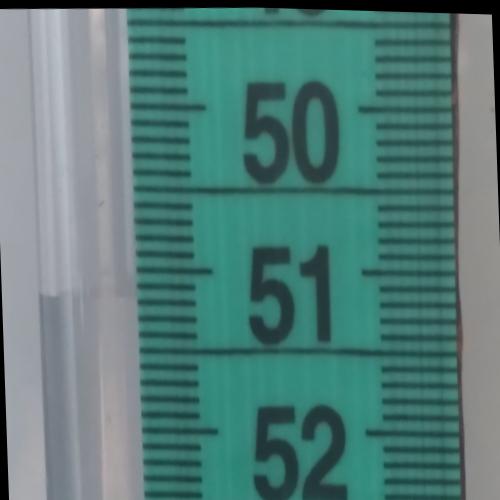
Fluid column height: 51.2 cm